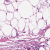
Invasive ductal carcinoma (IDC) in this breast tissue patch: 0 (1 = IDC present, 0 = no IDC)